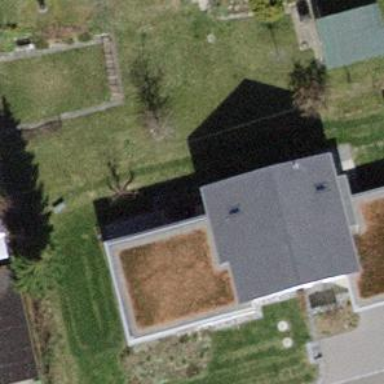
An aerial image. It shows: Detached building with gabled roof.